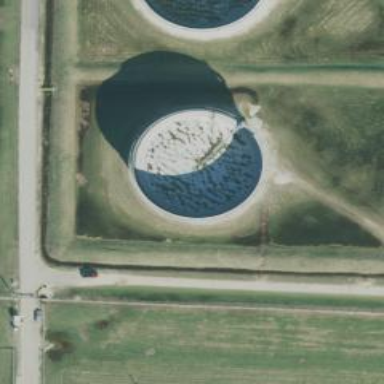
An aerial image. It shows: Storage tank building.